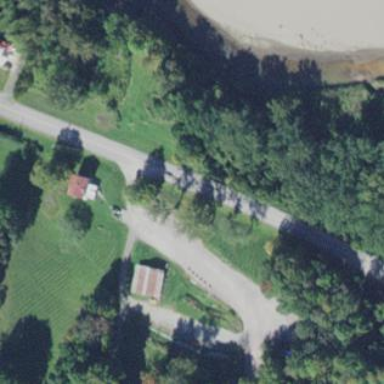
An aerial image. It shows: Unpaved parking area.